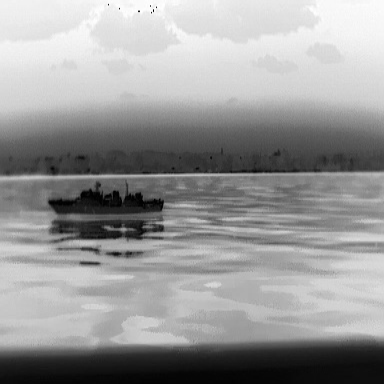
There is a warship in the infrared image.